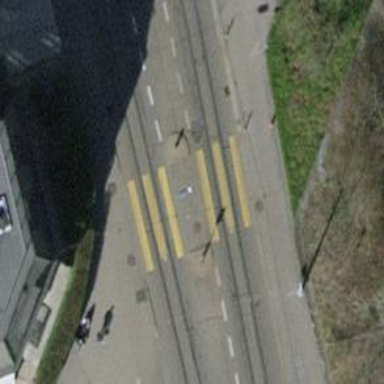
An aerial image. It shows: Uncontrolled zebra crossing with central island. The crossing is marked with zebra stripes.